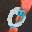
Label: 0